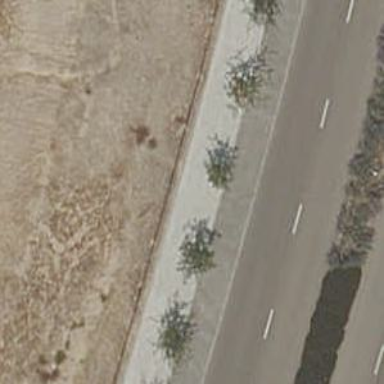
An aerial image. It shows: Row of trees in natural setting.